Question: VB6 forms have a little picture in the upper-left that controls the menu for Close, Move, Restore, and so forth (what is the name of that menu, by-the-by?), and in my current application a previous owner has replaced that icon with a corporate logo.

Sadly it is now the wrong corporate logo and it now needs replacing. Has anyone any idea how to do this? I can't see anything in the properties page that looks like it does that job.
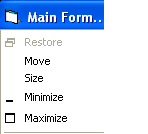
Answer: Check on the Project-Properties, Make tab. The Icon dropdown should have one of your forms selected. You can then change the Icon property on that form to be a different icon.
I initially read this as just about the main application icon, which is what the above steps will be setting. Each individual non-child form can have it's own icon, set by the Icon property for that form.